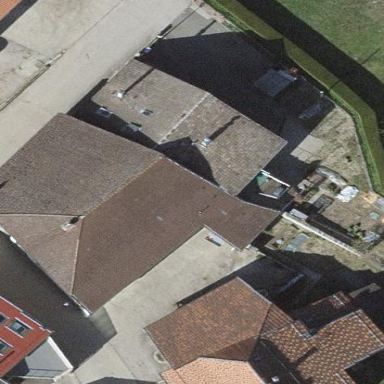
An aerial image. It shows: Simple house.